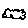
Label: cloud